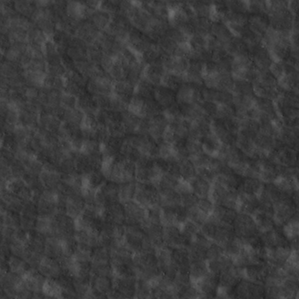
Label: non_frost